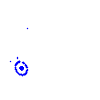
Particle: kaon